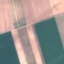
Land use / land cover class: AnnualCrop